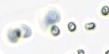
Label: Phaeocystis